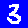
Digit: 3